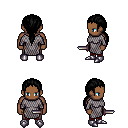
a pixel art fantasy rpg character, male body template, human, dark skin, chain mail, red pants, black ponytail hairstyle, metal boots, dagger, four views (front, back, left, right), 2x2 character sprite sheet, small pixel art, hard edges, no anti-aliasing